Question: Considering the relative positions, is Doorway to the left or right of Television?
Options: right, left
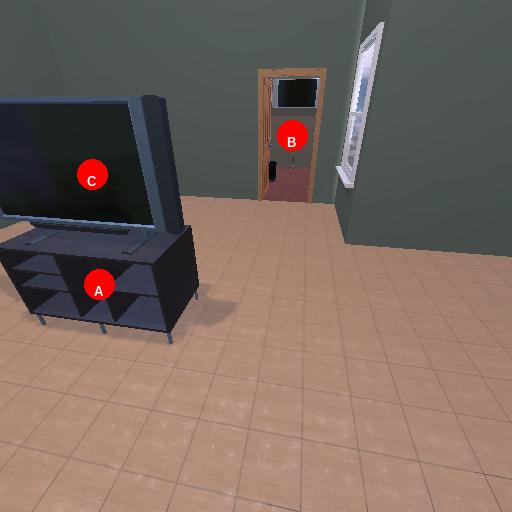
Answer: right